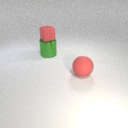
large green metal cylinder below small red rubber cube